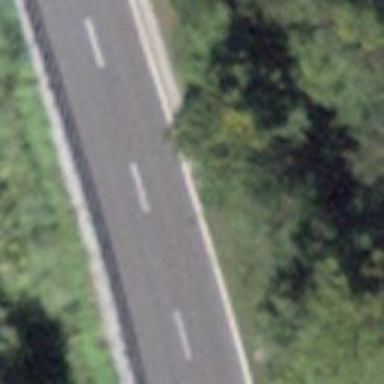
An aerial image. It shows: Secondary road with asphalt surface.